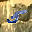
Label: 5